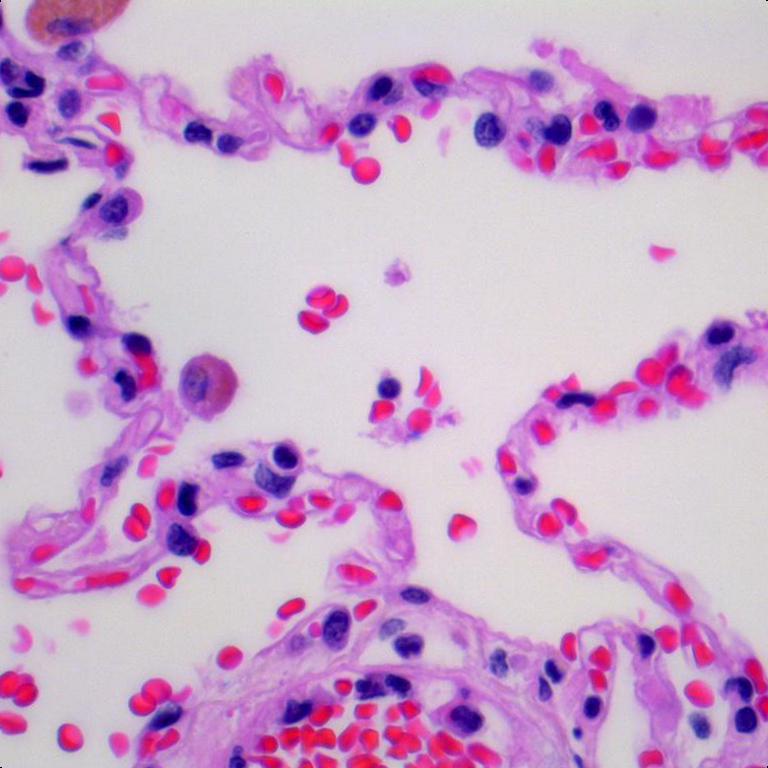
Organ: lung
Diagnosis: benign